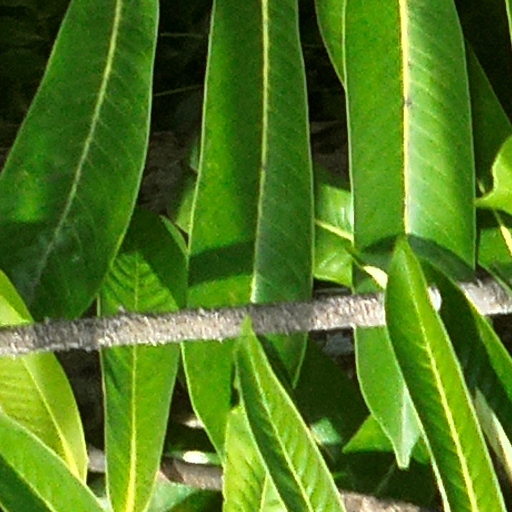
Species: Virola surinamensis
GBIF accepted scientific name: Virola surinamensis
Crown area (m\u00b2): 81.631